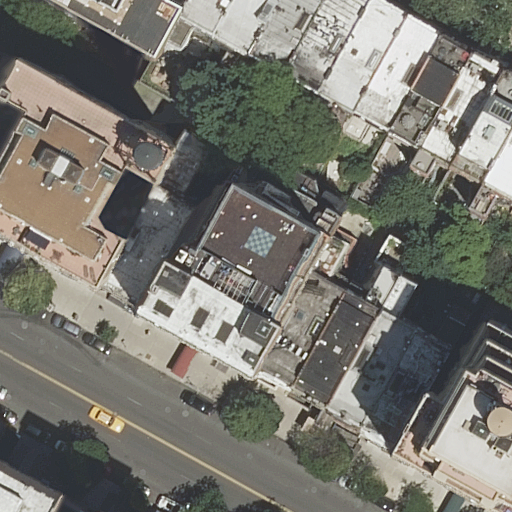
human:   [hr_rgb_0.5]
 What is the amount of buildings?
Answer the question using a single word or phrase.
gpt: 22

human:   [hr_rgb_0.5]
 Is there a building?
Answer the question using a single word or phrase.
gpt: yes

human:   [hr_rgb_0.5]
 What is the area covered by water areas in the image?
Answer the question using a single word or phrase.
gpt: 0m2

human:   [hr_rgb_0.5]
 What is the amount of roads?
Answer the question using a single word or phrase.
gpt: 1

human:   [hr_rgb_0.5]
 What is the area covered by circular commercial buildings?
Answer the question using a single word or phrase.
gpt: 0m2

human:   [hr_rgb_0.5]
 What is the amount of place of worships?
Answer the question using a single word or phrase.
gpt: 1

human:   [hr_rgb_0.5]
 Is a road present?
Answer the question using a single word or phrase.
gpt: yes

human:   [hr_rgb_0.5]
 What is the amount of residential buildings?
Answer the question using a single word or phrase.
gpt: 22

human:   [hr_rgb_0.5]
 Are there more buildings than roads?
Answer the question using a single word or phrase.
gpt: yes

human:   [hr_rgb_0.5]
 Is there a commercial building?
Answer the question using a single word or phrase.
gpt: no

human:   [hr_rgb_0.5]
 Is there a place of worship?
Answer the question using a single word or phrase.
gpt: yes

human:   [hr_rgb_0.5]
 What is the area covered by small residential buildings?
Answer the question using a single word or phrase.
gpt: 288m2

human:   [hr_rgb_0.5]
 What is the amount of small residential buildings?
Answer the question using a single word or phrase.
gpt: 7

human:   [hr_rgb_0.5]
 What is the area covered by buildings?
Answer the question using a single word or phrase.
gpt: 5392m2

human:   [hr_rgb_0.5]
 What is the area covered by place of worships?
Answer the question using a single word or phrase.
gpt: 941m2

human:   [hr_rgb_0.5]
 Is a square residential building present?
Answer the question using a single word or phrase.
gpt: no

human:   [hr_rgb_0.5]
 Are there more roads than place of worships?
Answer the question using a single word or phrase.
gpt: no

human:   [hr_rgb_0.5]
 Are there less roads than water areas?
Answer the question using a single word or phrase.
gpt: no

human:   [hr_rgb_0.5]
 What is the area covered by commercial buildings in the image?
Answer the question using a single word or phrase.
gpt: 0m2

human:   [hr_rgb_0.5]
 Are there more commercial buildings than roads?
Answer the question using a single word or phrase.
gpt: no

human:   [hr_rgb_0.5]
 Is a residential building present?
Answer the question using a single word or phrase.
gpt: yes

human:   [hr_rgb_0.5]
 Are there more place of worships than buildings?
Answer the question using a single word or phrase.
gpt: no

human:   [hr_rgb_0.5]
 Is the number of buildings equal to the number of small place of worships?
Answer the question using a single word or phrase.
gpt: no

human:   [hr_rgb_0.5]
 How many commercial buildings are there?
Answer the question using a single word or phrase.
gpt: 0

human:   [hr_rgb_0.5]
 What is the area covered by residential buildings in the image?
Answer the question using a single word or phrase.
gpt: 5392m2

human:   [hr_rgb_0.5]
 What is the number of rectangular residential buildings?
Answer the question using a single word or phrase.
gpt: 11

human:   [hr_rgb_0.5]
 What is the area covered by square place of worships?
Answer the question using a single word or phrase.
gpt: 0m2

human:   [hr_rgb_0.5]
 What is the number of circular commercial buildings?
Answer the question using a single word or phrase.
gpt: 0

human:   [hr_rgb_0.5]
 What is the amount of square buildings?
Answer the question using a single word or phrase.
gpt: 0

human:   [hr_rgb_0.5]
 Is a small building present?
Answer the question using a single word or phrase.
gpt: yes

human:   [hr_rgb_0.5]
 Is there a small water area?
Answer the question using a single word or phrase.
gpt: no

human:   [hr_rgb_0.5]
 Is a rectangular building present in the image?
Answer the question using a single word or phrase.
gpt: yes

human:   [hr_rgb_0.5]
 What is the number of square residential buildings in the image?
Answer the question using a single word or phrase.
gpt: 0

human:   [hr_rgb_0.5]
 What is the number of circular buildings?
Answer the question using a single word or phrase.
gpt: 0

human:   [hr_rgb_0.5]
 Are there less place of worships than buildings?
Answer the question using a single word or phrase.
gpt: yes

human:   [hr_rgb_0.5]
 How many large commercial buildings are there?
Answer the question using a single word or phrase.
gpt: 0

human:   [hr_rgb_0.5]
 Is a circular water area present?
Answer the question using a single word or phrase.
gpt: no

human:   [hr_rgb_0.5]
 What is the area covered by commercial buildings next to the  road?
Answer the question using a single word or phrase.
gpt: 0m2

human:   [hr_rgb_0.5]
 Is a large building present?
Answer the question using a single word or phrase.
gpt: yes

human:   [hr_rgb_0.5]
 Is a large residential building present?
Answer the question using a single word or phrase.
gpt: yes

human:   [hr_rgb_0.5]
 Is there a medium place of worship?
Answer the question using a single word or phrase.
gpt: no

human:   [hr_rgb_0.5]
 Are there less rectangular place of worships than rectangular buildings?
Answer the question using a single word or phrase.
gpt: yes

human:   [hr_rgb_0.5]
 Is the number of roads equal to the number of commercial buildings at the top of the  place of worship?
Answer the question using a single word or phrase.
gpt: no

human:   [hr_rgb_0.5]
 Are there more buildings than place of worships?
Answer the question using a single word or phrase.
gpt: yes

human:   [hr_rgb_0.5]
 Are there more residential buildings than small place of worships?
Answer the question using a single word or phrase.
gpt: yes

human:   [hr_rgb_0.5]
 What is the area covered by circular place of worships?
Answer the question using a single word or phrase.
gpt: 0m2

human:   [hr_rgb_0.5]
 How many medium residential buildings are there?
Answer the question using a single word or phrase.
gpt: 12

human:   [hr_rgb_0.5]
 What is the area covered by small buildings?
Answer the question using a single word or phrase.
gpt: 288m2

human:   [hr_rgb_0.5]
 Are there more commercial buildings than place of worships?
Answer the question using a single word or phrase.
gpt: no

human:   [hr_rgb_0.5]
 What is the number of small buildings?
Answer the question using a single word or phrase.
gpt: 7

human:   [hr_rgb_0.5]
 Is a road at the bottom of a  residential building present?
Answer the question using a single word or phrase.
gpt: yes

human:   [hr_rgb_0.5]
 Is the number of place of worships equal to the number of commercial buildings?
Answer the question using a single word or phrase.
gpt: no

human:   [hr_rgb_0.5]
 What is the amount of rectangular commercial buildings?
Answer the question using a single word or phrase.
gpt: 0

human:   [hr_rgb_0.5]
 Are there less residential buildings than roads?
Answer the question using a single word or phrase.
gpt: no

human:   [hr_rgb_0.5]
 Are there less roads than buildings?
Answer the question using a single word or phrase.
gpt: yes

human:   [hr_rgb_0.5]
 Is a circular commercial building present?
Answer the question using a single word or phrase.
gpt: no

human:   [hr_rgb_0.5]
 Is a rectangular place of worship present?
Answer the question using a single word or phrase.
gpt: no

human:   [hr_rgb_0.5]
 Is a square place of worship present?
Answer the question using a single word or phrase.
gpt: no

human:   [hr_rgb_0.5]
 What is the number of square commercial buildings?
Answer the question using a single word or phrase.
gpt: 0

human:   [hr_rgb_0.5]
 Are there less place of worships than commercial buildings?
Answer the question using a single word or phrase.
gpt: no

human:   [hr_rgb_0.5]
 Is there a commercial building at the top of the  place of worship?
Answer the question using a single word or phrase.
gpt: no

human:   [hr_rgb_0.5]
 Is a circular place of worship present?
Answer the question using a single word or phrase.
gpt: no

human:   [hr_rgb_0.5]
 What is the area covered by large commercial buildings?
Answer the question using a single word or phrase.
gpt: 0m2

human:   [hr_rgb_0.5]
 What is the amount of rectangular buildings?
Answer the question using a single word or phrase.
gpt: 11